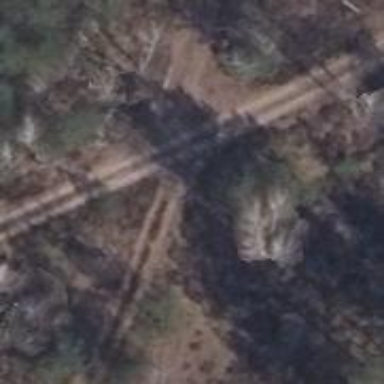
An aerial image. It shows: Sandy track with grade3 tracktype.